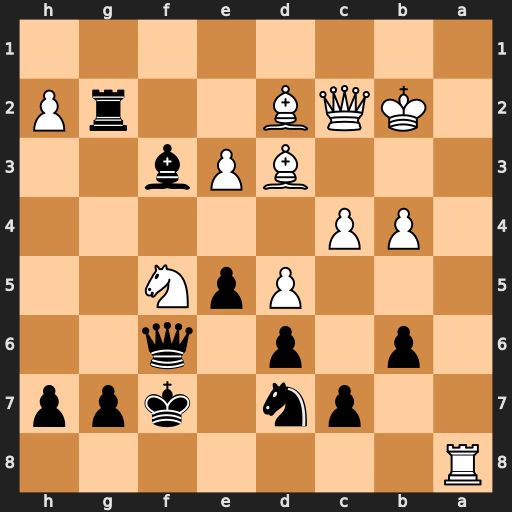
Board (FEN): R7/2pn1kpp/1p1p1q2/3PpN2/1PP5/3BPb2/1KQB2rP/8
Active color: b
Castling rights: -
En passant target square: -
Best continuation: e4+ Nd4 exd3